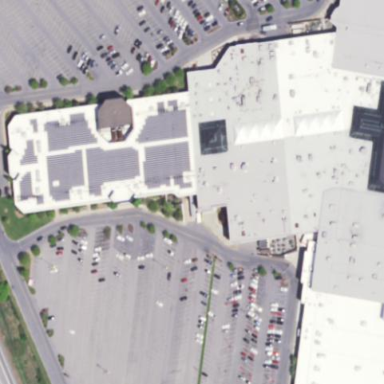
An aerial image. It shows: Retail area.